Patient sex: M
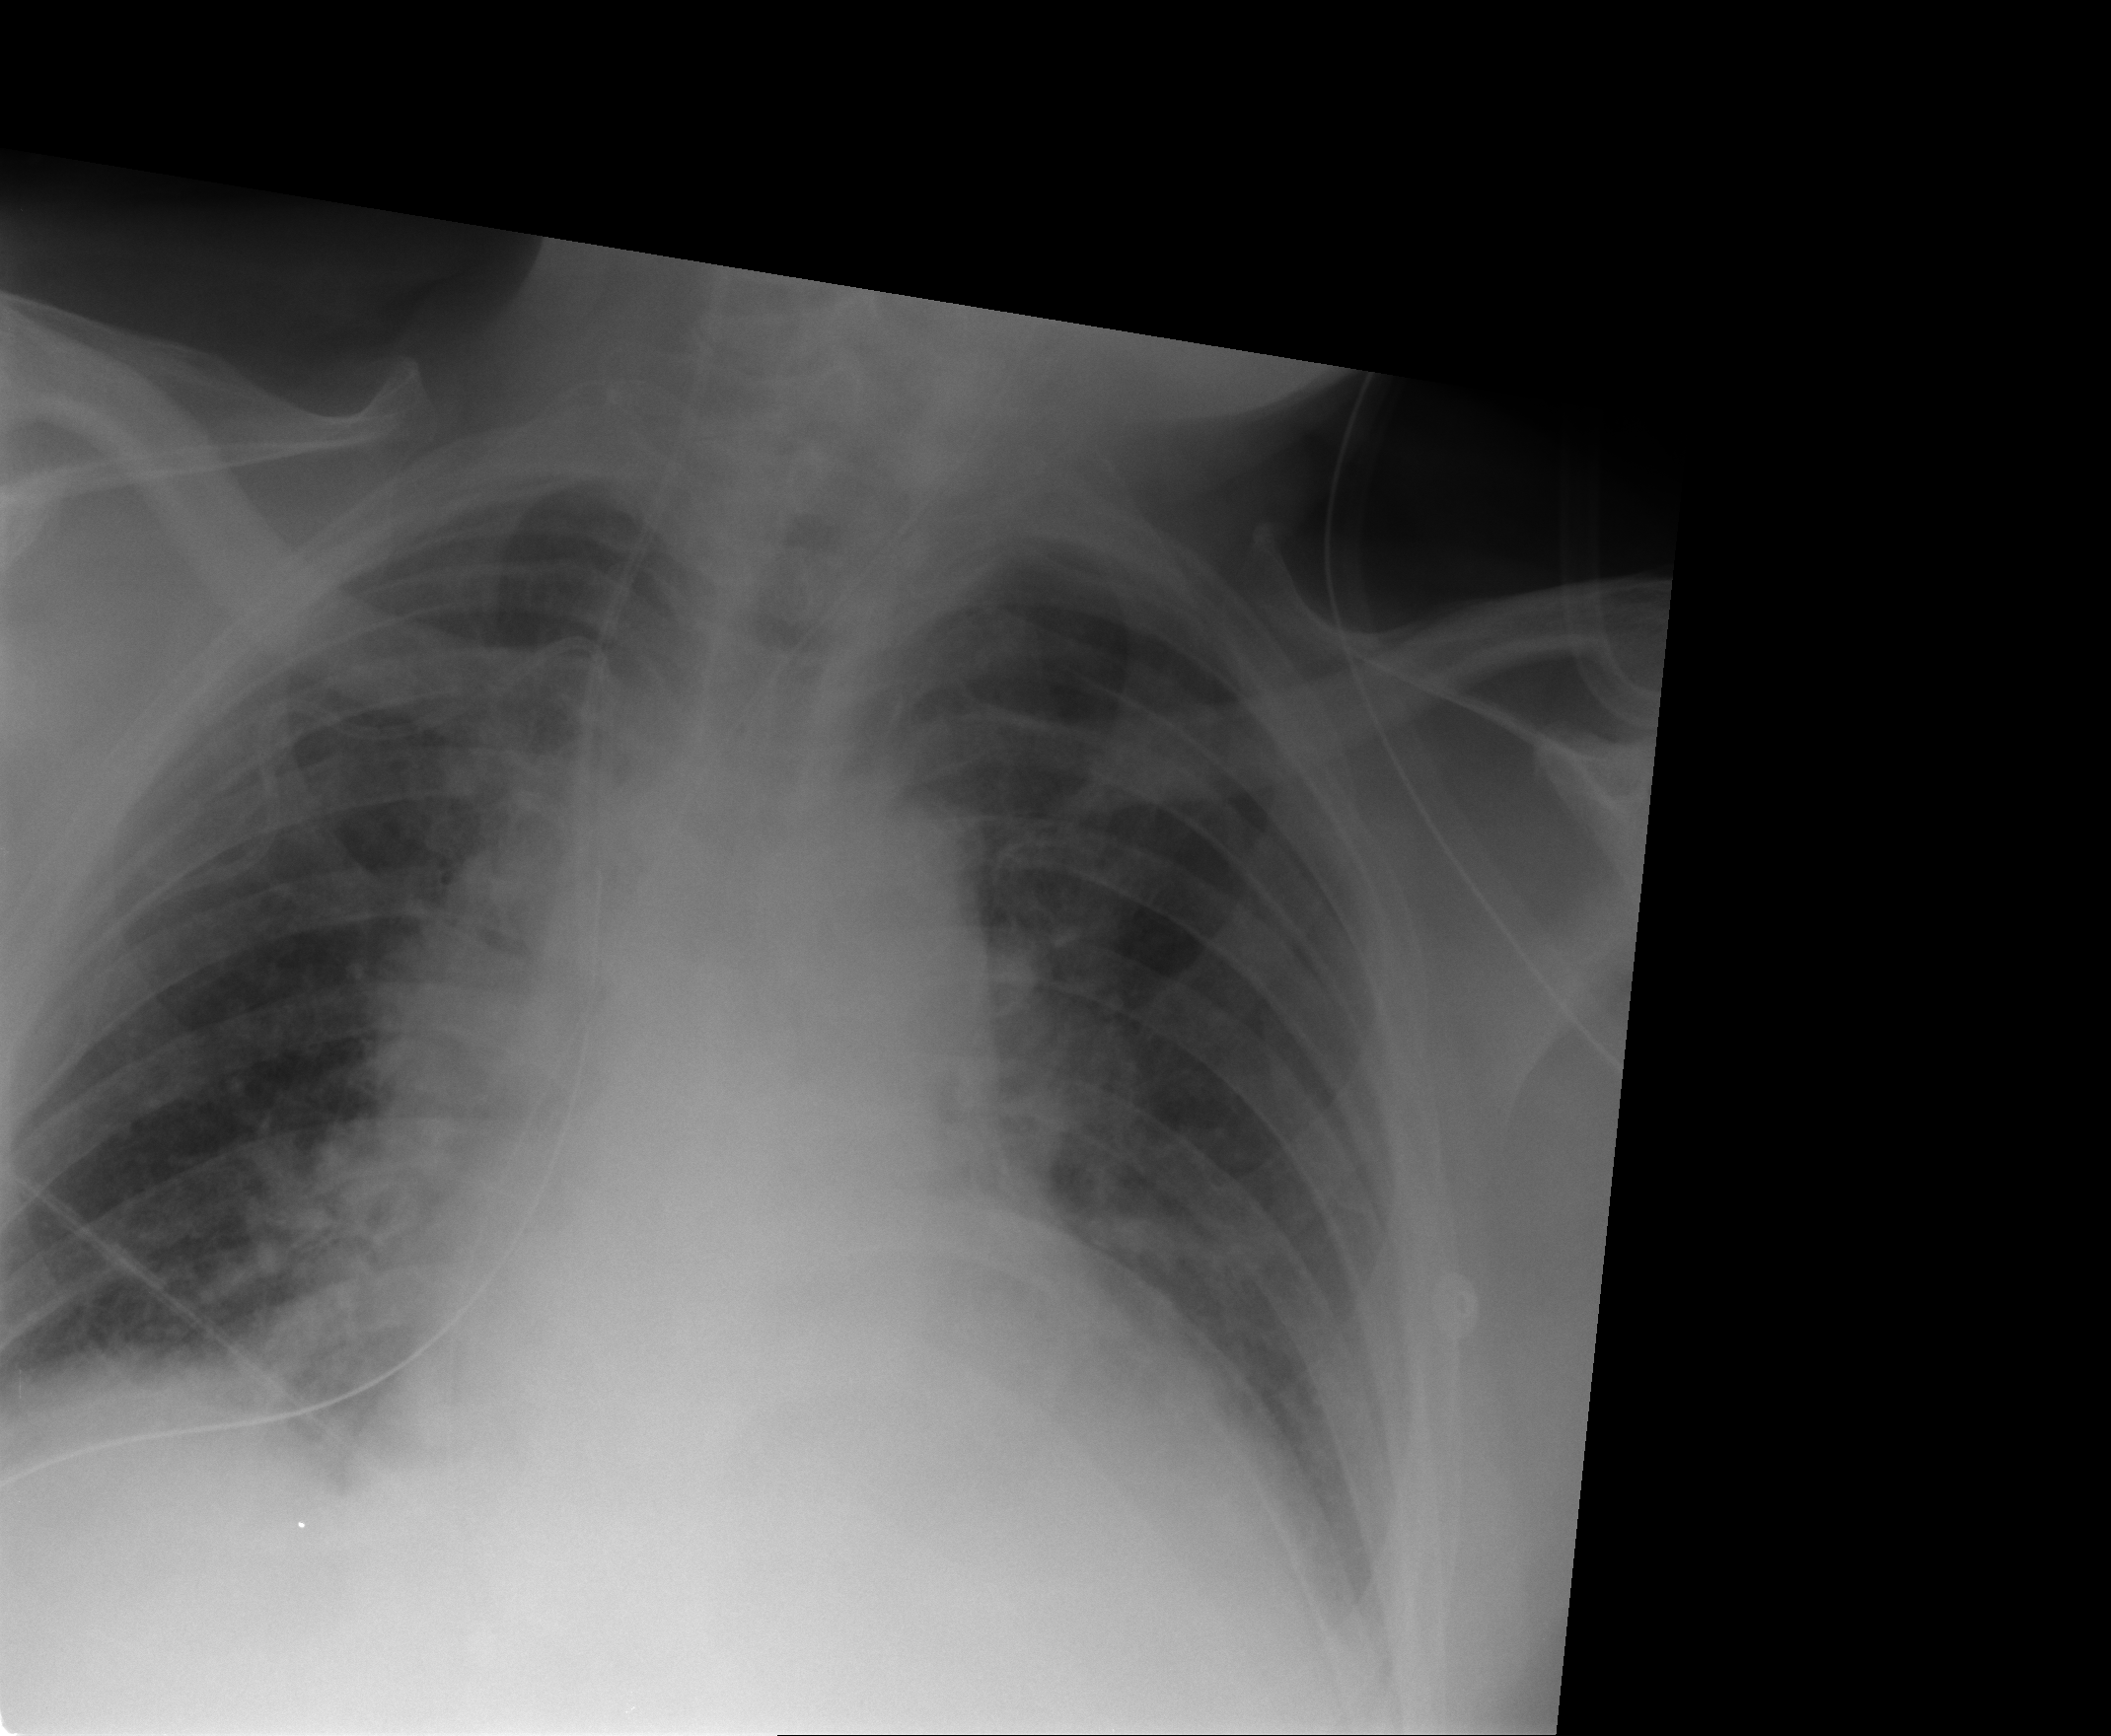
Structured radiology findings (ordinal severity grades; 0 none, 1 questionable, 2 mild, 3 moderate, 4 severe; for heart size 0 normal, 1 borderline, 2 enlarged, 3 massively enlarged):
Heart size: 2
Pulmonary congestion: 3
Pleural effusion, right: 0
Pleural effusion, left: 0
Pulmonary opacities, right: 0
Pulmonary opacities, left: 0
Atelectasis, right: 2
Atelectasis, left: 2